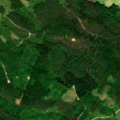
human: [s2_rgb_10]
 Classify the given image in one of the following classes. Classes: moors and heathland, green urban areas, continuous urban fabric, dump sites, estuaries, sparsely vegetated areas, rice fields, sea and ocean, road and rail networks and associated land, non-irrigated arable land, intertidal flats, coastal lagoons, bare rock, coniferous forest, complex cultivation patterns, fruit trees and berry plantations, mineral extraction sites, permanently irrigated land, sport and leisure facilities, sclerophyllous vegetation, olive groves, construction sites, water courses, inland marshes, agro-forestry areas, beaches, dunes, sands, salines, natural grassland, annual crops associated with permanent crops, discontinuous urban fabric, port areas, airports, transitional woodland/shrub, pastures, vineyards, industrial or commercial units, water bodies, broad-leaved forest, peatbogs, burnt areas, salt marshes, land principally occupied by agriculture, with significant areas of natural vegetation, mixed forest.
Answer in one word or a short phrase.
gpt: non-irrigated arable land, coniferous forest, mixed forest, transitional woodland/shrub